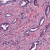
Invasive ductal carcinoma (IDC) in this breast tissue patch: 1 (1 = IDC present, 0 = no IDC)